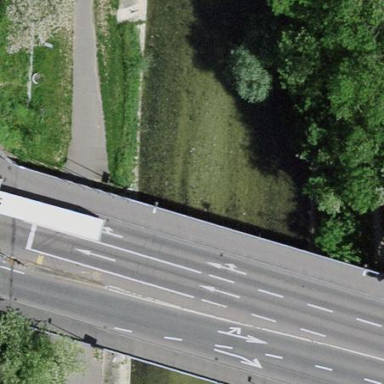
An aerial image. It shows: Beam bridge made by humans.